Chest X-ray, PA view. Patient: 70 years old, sex F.
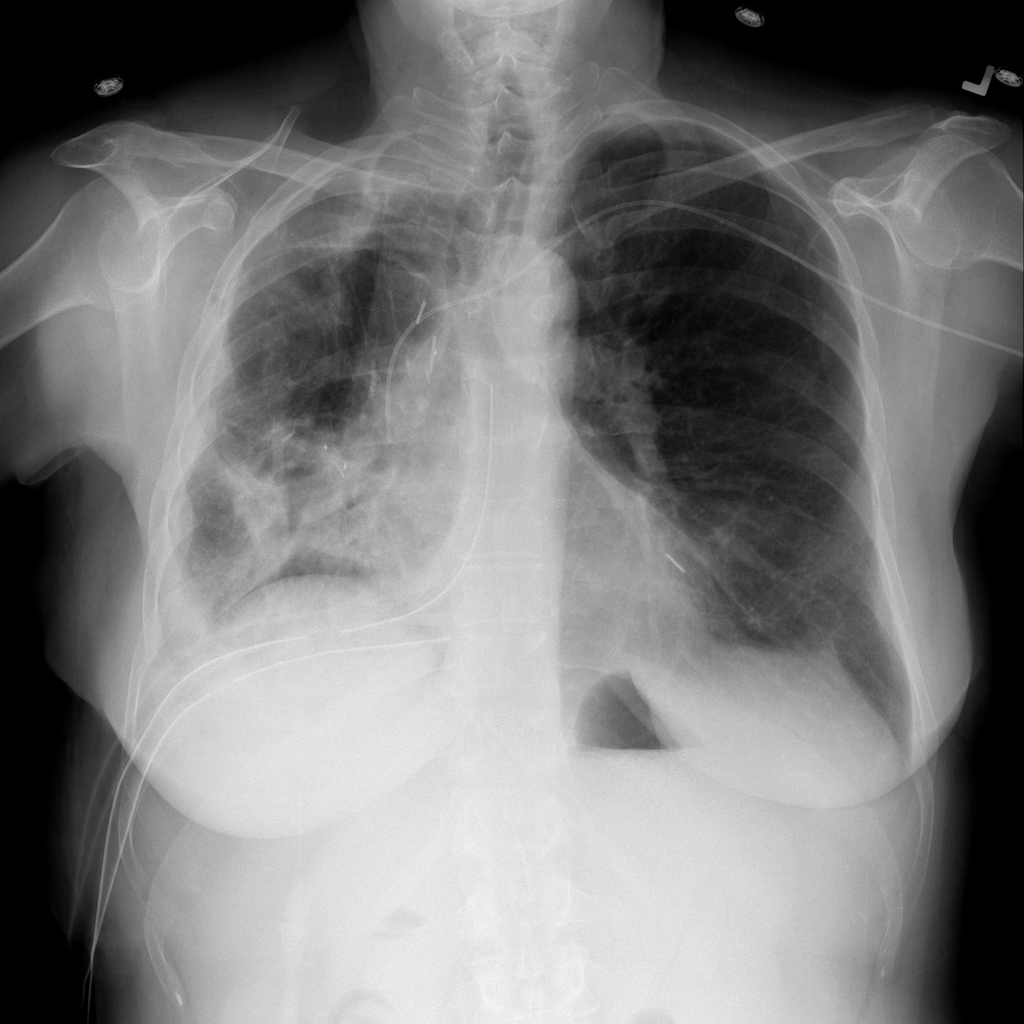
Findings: No Finding